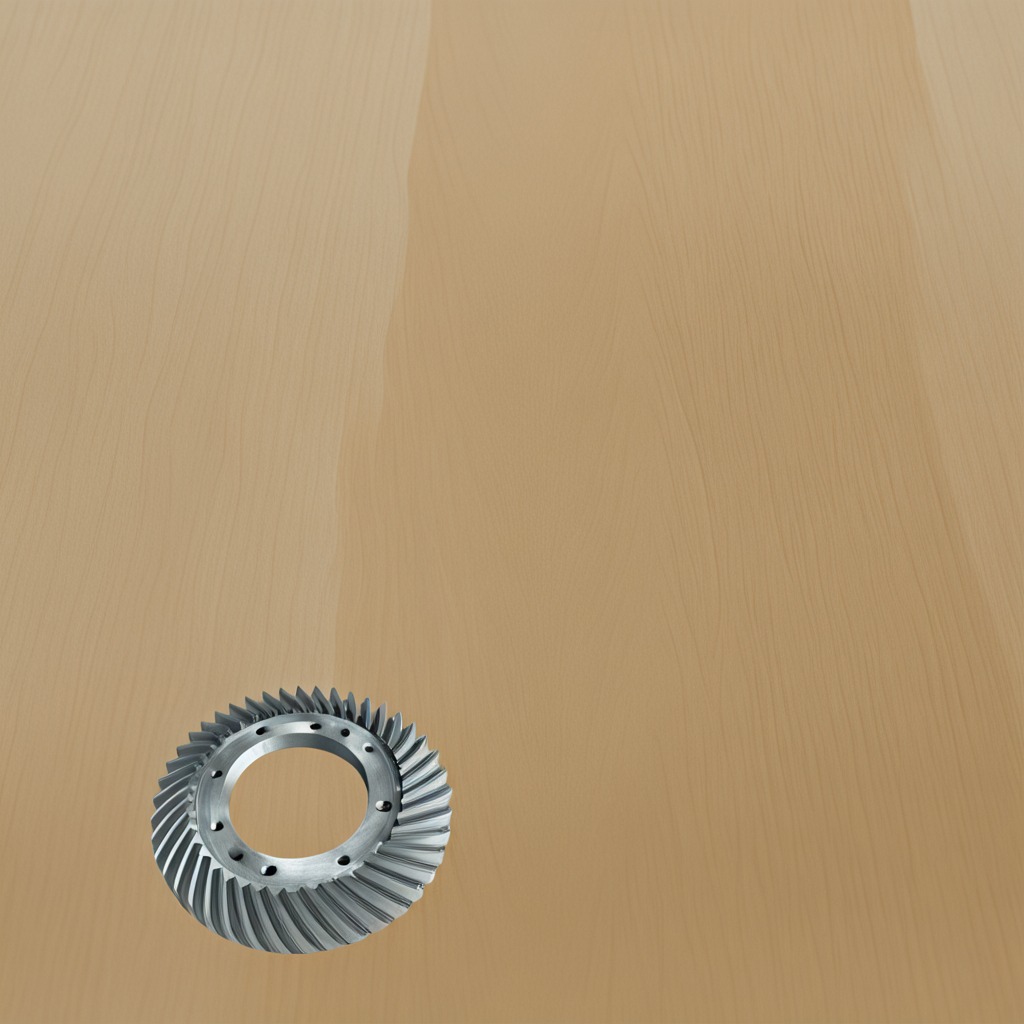
A steel gear with teeth is lying on the plywood surface in a paint workshop lit by afternoon window light.